Question: Somebody here who knows how to load a file on the tomcat server?
We are using:
Maven, JSF 2, Spring 3, Tomcat 7
I have the following Project Structure:

I want to load the page.xml file!
I thought about setting a Environment Variable in the GlobalNamingResource in the server.xml of the server. But how can I access this variable in my WebApp?
Or I can use the ContextClassLoader, but if I want to load that file, I always get back null.
The problem is, that I can not use the FacesContext, because i get back null if I call FacesContext.getCurrentInstance();
Currently I had to hardcode the path to get it work. But I always have to change this path if I want to test it in eclipse or if I deploy it on the server.
'''
@PostConstruct
public void loadMenu() {
List<Page> pageCollection = new ArrayList<Page>();
Page page = null;
File xmlFile = new File(
"C:\Program Files\Apache Software Foundation\Tomcat 7.0\webapps\rainstar2-webapp\WEB-INF\classes\at\beko\rainstar2\page.xml");
DocumentBuilderFactory dbf = DocumentBuilderFactory.newInstance();
try {
DocumentBuilder db = dbf.newDocumentBuilder();
Document xmlDoc = db.parse(xmlFile);
xmlDoc.getDocumentElement().normalize();
NodeList pages = xmlDoc.getElementsByTagName("page");
int size = pages.getLength();
Node pageNode = null;
for (int i = 0; i < size; i++) {
pageNode = pages.item(i);
NamedNodeMap attr = pageNode.getAttributes();
page = new Page();
page.setLabel(attr.getNamedItem("key").getNodeValue()
.toString());
page.setRedirect(Boolean.valueOf(attr.getNamedItem("redirect")
.getNodeValue().toString()));
page.setNavigationName(attr.getNamedItem("url").getNodeValue()
.toString());
page.addRole(attr.getNamedItem("role").getNodeValue()
.toString());
pageCollection.add(page);
}
} catch (ParserConfigurationException e) {
// TODO Auto-generated catch block
e.printStackTrace();
} catch (SAXException e) {
// TODO Auto-generated catch block
e.printStackTrace();
} catch (IOException e) {
// TODO Auto-generated catch block
e.printStackTrace();
}
}
'''
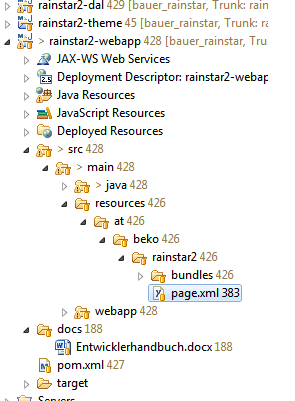
Answer: With JSF you could use the <URL>. It works nice for resources under '/webapp/resources'. I am not entirely sure about resources under '/main'
'''
FacesContext currentContext = FacesContext.getCurrentInstance();
ResourceHandler resourceHandler = currentContext.getApplication()
.getResourceHandler();
Resource resource = resourceHandler.createResource(fileName, libraryName);
'''
The 'libraryName' is the name of the folder under '/webapp/resources'.
EDIT : Without relying on JSF you could use the good old <URL>.
'''
InputStream inputStream = this.getClass().getClassLoader()
.getResourceAsStream("/path/to/file/from/.war_as_root/fileName");
'''
Please note that the path is relative from the root of your packaged .war